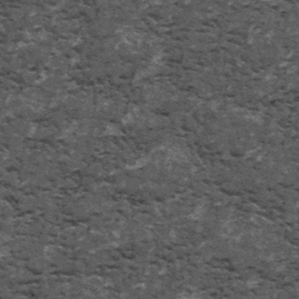
Label: frost